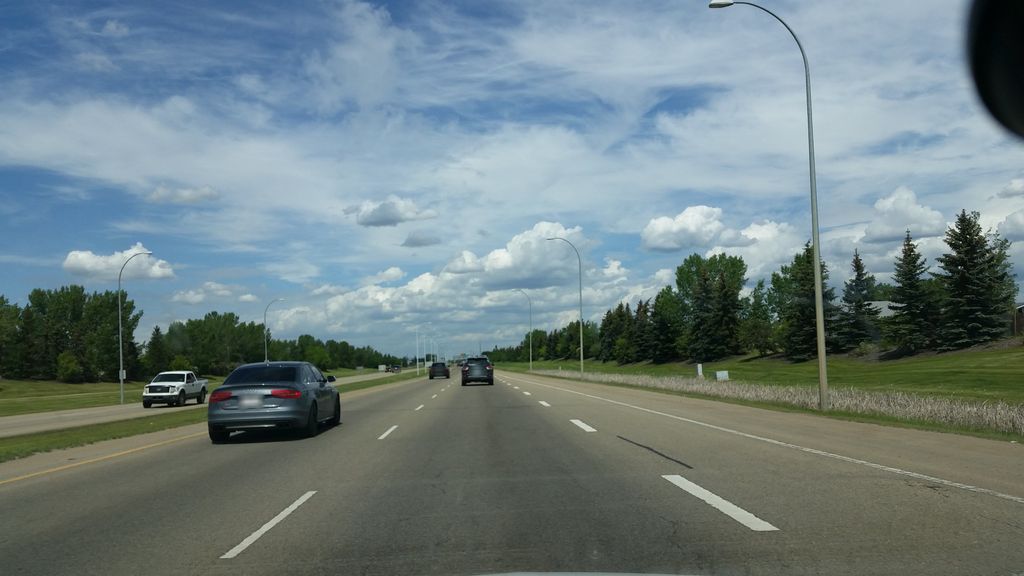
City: edmonton